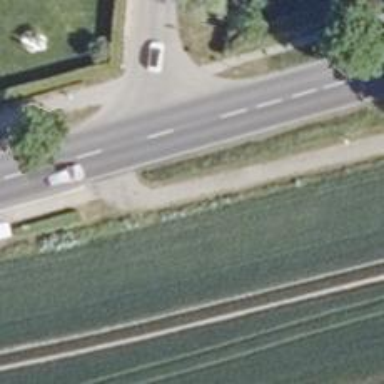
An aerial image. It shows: Footway along the road.